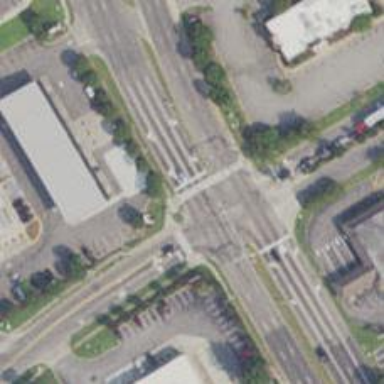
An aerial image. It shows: Marked road crossing.